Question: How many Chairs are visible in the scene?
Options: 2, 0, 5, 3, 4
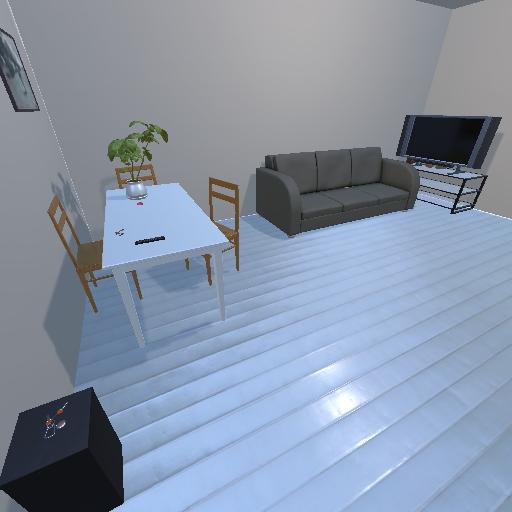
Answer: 2